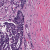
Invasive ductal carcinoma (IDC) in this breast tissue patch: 1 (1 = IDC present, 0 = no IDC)